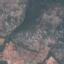
Label: HerbaceousVegetation